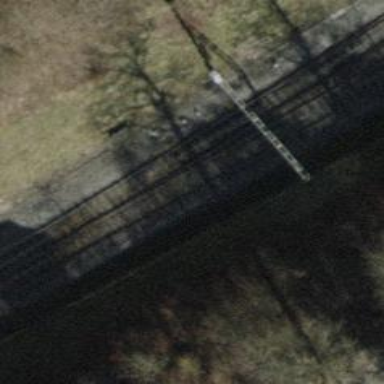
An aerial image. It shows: Single-track electrified railway with contact line.